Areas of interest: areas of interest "Driving School"
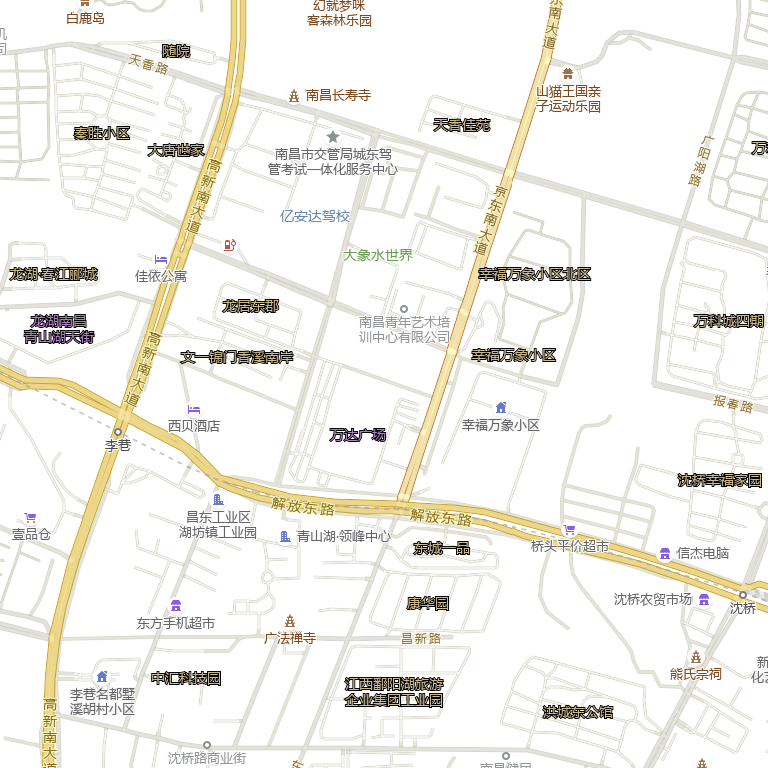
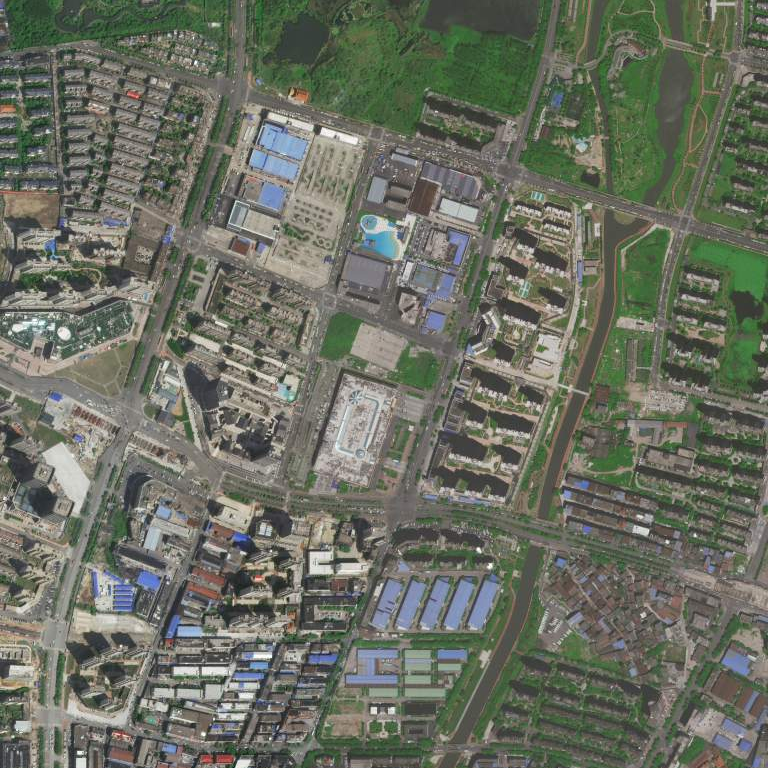